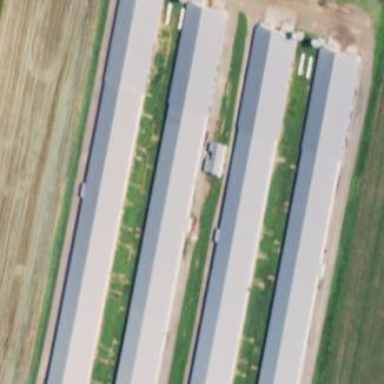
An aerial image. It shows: Farm auxiliary building.